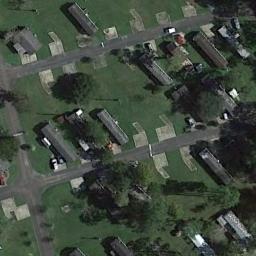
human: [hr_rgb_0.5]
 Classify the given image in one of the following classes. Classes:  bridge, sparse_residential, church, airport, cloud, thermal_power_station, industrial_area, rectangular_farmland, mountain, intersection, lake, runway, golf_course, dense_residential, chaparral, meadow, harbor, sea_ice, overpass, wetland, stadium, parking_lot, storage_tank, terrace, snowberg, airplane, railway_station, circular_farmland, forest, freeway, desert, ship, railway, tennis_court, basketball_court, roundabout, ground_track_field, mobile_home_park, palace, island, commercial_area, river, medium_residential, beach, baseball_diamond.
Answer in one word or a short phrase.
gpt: mobile_home_park